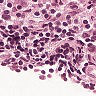
Metastatic tissue present: yes